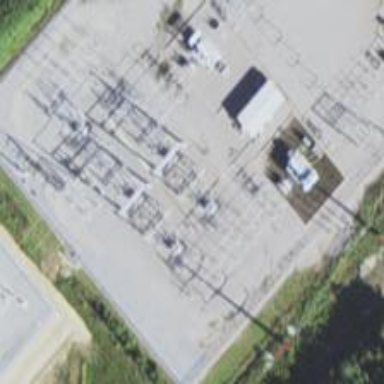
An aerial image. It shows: Switch for power supply.